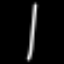
Label: line